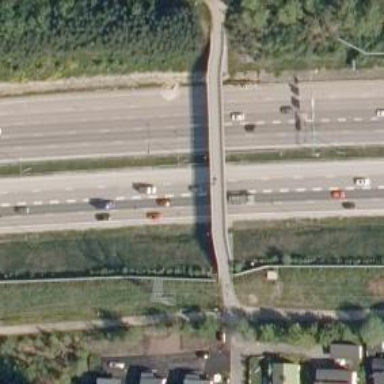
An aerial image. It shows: Asphalt motorway.